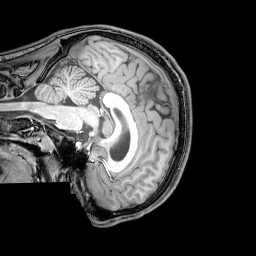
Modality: T1w
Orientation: sagittal
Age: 19
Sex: male
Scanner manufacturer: philips
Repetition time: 0.008118 s
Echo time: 0.00373 s